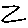
Label: zigzag